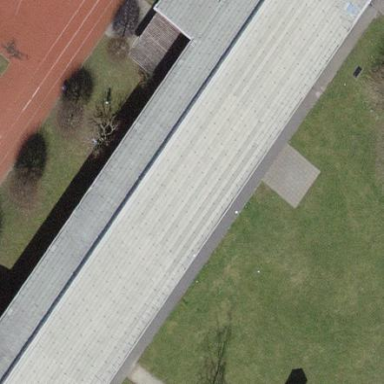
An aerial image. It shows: School building.